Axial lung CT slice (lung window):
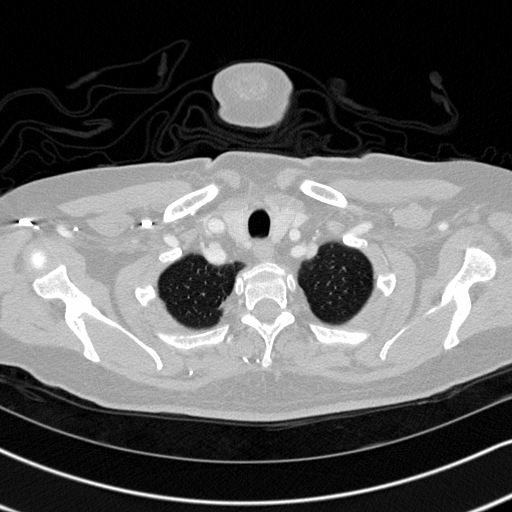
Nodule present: no